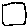
Label: square